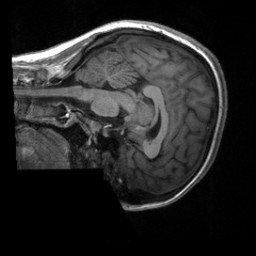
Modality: T1w
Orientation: sagittal
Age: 21
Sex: female
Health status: healthy
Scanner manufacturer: siemens
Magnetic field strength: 3 T
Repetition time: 2 s
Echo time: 0.00232 s